Field crop: maize
Growth stage: 2
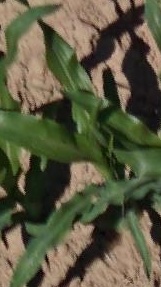
Species: maize